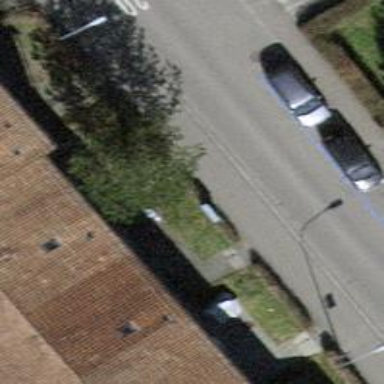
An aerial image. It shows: Terrace building.